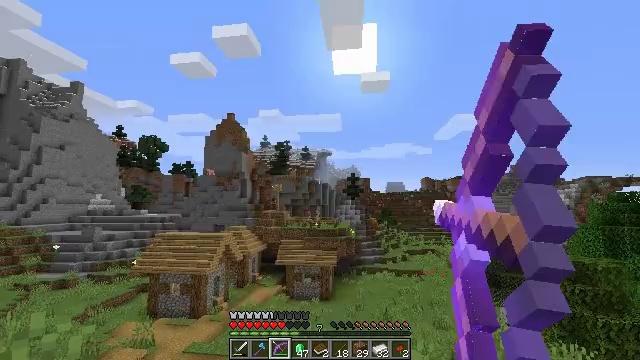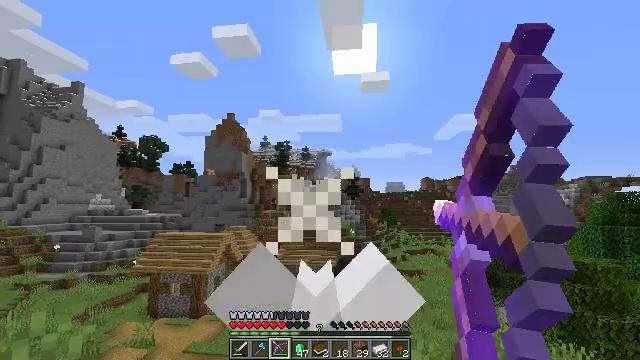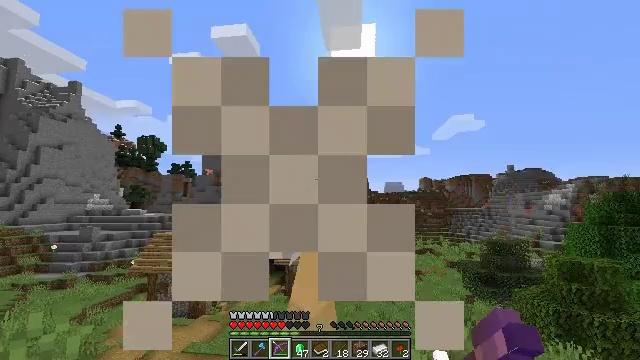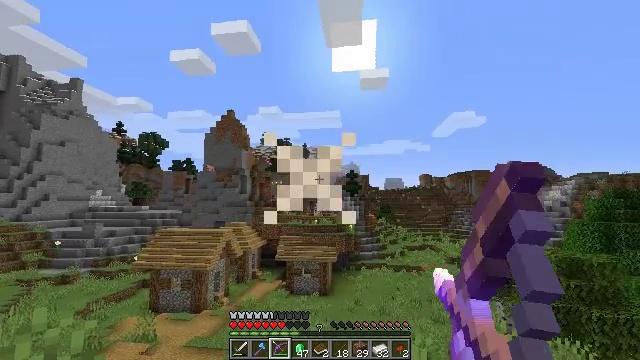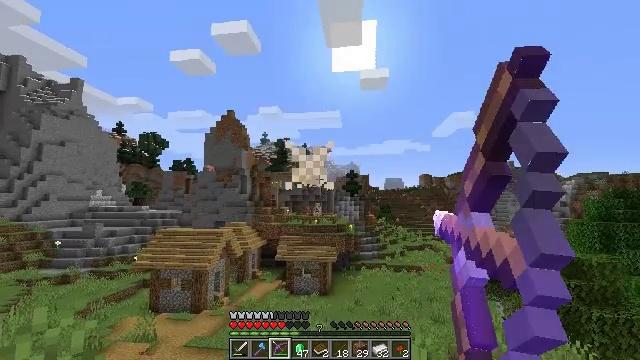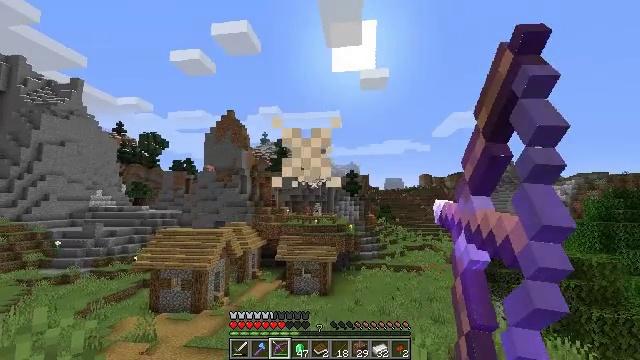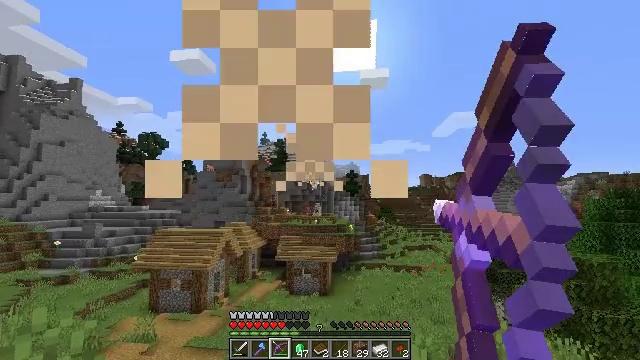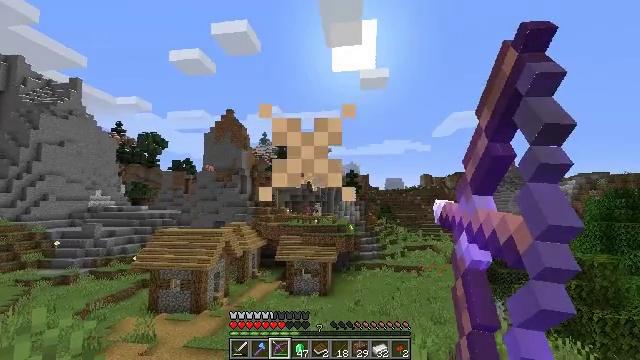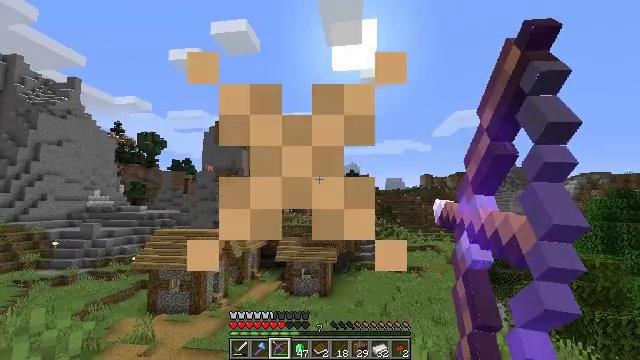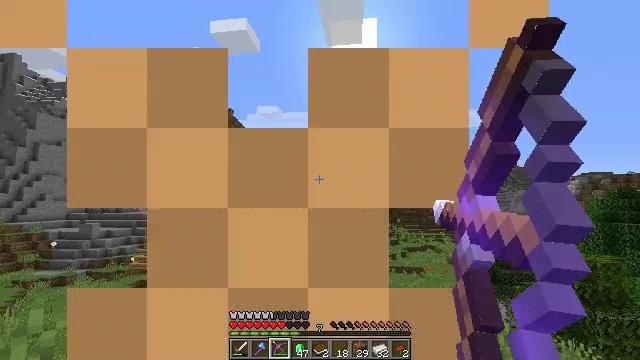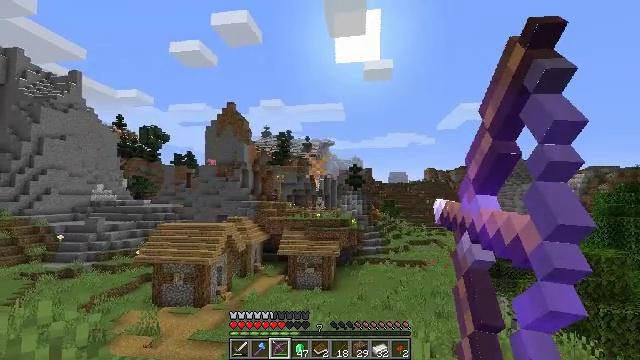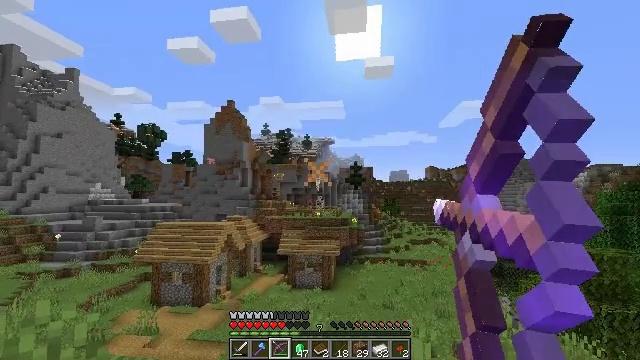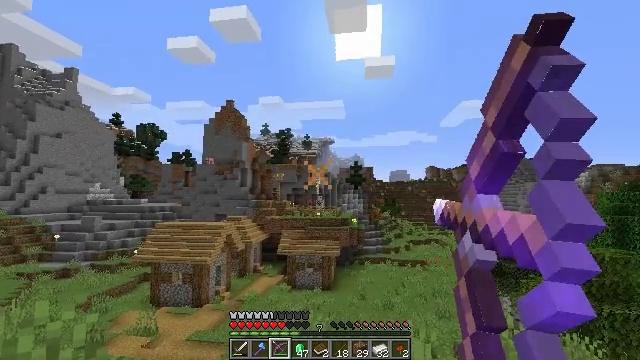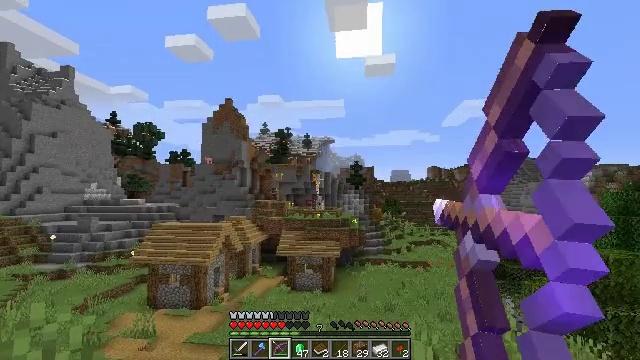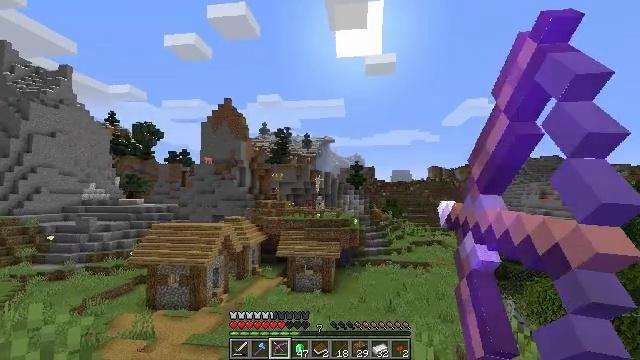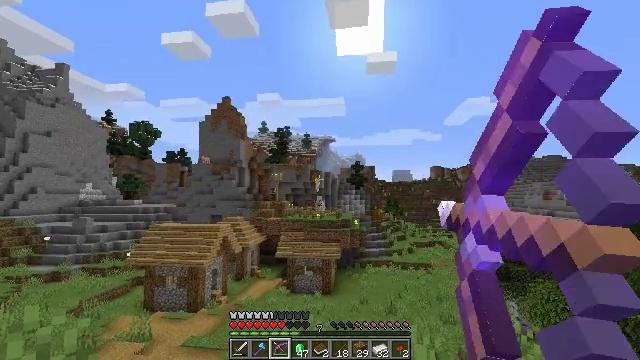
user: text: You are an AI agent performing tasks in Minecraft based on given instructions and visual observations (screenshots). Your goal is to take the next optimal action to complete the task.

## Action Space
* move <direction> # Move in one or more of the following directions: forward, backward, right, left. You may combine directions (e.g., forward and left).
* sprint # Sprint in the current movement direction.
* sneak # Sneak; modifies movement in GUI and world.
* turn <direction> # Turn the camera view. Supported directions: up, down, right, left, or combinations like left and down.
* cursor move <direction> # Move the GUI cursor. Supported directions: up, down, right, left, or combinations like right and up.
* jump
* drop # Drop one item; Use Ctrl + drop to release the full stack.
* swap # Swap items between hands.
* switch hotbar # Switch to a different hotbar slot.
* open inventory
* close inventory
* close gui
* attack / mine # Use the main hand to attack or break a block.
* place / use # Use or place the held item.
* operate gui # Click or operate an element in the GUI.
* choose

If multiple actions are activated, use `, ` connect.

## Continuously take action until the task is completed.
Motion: motion action
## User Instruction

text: Defeat the iron golem.
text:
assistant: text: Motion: use / place
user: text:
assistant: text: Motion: use / place
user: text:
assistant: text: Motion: use / place
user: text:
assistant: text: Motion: use / place
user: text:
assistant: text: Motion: use / place
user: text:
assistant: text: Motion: use / place
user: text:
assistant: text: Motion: use / place
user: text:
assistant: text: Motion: use / place
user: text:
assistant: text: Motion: use / place
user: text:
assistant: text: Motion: turn down, use / place
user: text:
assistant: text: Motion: use / place
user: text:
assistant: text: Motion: use / place
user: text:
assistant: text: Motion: use / place
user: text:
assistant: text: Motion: use / place
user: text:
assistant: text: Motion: use / place
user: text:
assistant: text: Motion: use / place